Aerial crown-view tile of a tropical tree (Barro Colorado Island, Panama), acquired 20250915:
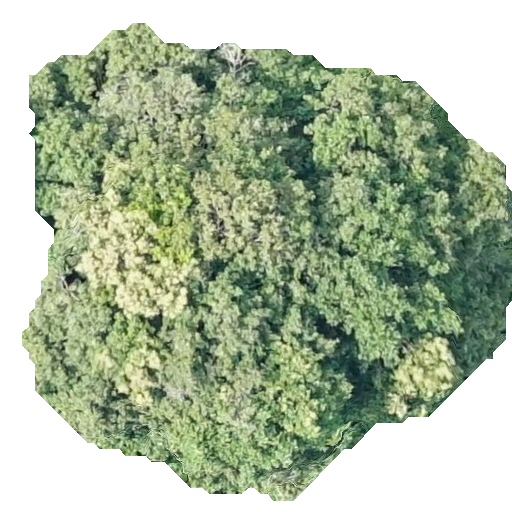
Species: Prioria copaifera
GBIF accepted scientific name: Prioria copaifera
Crown area: 252.831 m²